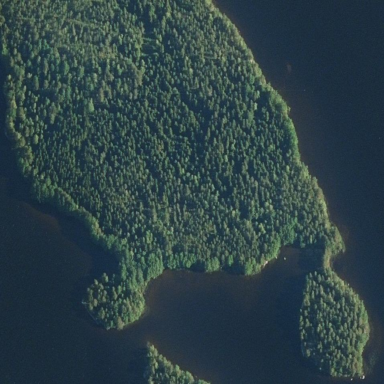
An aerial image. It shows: Islet of woodland in nature reserve.